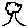
Label: tree